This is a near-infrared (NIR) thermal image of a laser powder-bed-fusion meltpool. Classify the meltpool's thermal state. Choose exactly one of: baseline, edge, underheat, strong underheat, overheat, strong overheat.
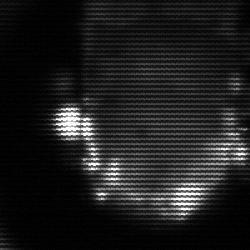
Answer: baseline